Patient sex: F
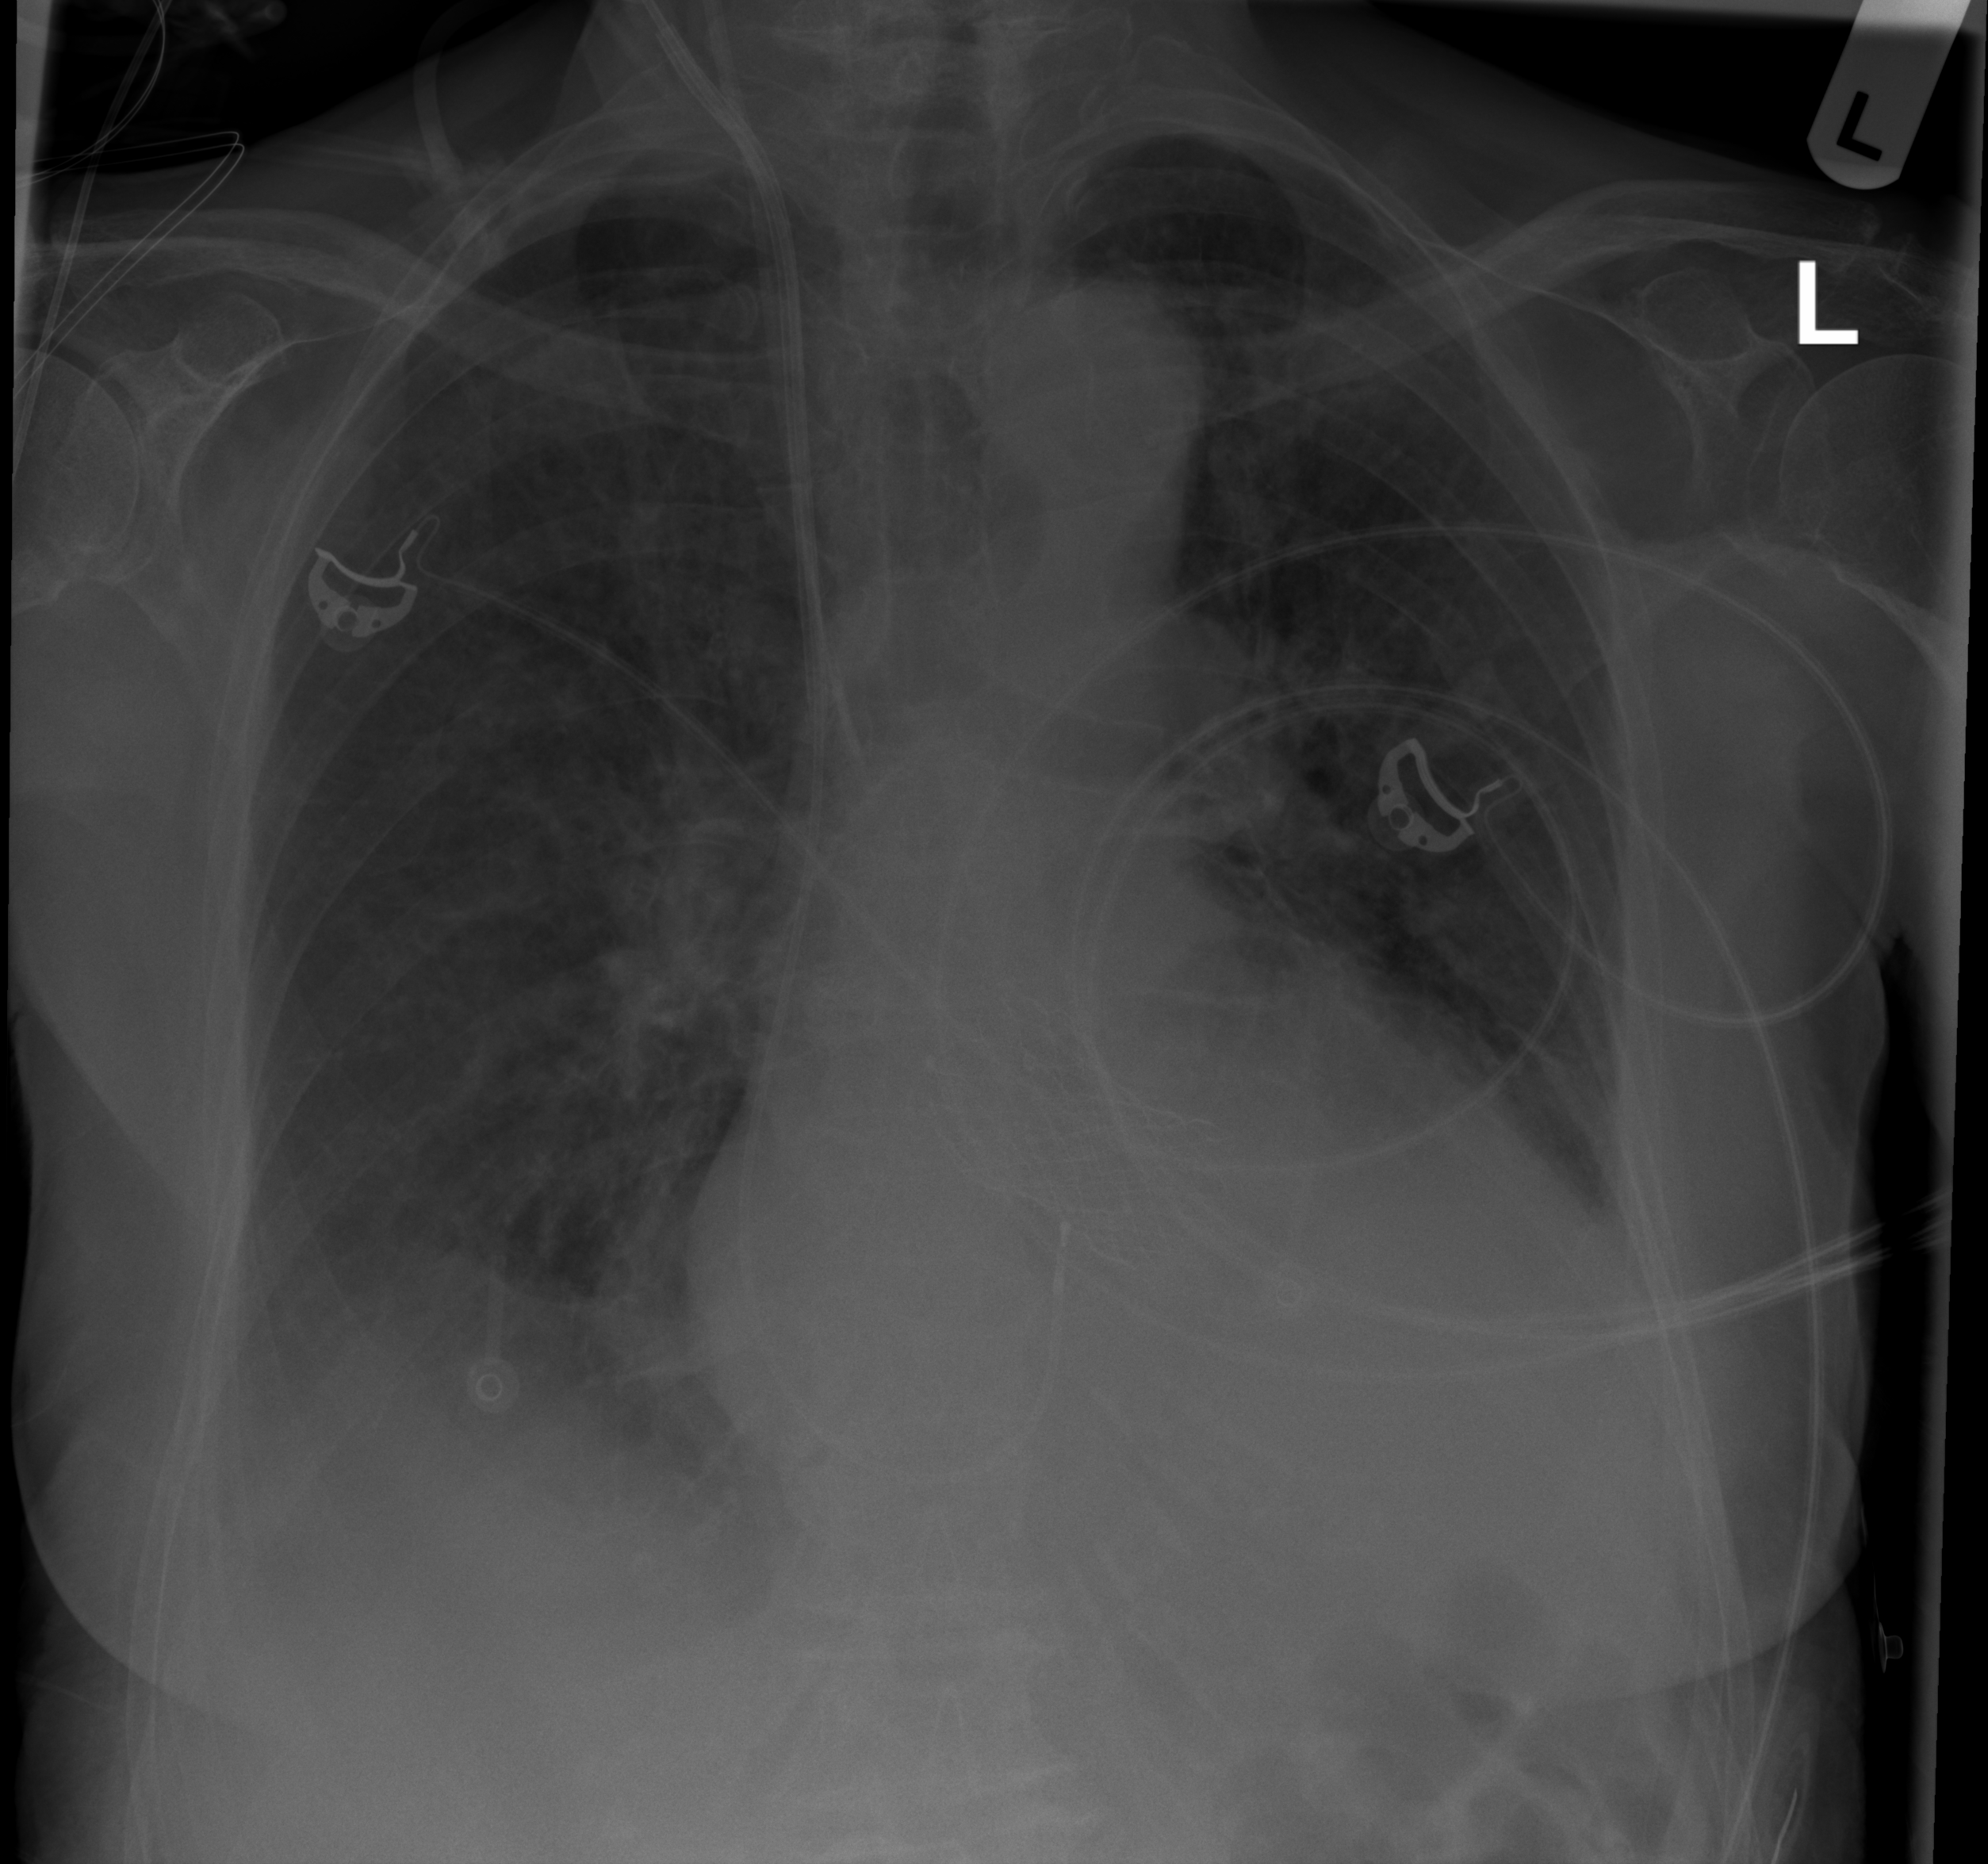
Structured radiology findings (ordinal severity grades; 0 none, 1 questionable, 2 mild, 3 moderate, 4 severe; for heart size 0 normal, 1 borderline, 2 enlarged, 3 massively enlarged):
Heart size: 2
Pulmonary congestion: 2
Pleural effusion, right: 2
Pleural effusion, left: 2
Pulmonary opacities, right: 0
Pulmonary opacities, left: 0
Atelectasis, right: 2
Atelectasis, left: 2